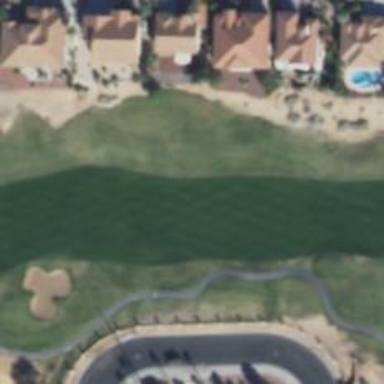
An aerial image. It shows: View of golf hole.